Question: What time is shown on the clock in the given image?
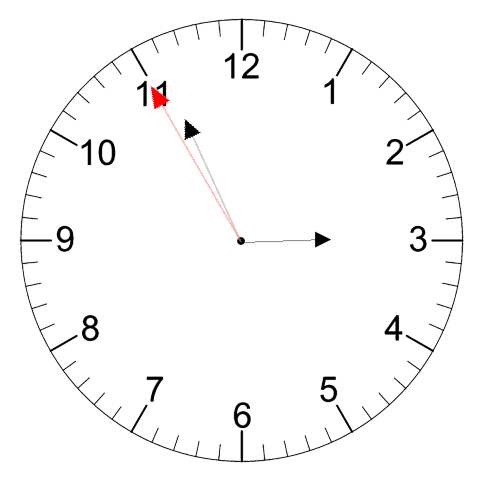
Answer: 02:55:55